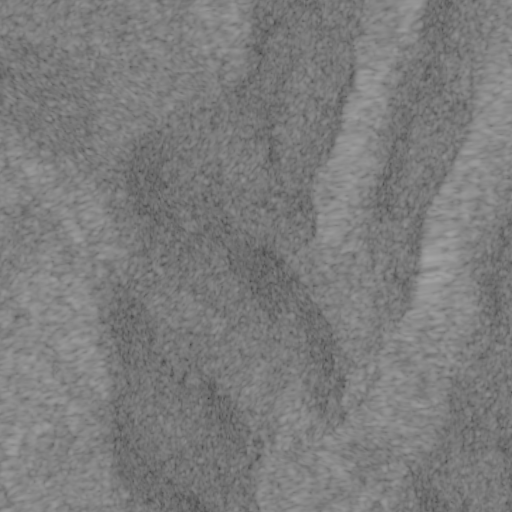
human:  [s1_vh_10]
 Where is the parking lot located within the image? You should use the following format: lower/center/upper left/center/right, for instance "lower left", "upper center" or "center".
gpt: The parking lot is located in the lower center of the image.
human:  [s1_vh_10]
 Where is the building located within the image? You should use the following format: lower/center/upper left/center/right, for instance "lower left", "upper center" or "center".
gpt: The building is located in the lower center of the image.
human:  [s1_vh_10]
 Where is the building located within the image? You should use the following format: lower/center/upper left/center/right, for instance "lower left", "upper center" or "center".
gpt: The building is located in the lower center of the image.
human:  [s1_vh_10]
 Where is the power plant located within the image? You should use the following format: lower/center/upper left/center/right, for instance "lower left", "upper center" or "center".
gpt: There is no power plant in the image.

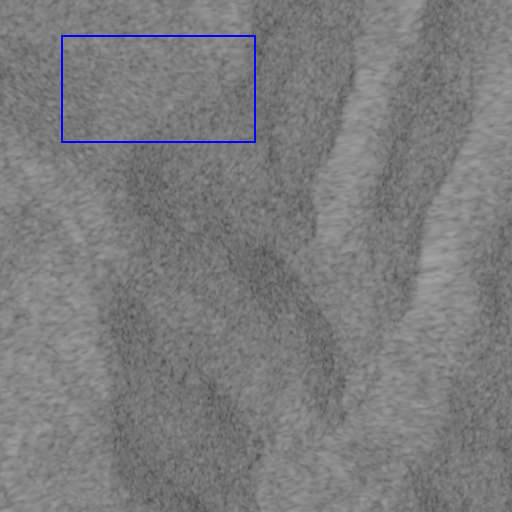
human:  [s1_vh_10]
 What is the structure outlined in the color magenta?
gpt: There is no magenta outline.
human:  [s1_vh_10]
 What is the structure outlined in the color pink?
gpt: There is no structure outlined in pink.